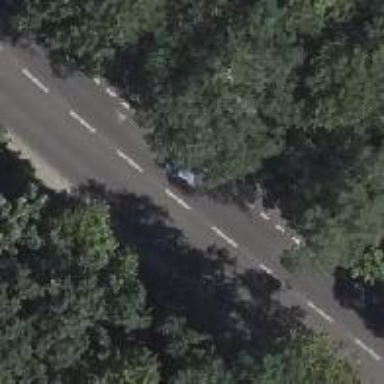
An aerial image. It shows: Secondary road with asphalt surface.